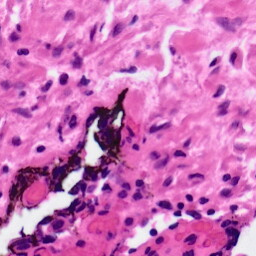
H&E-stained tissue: Ovarian